Field crop: maize
Growth stage: 2
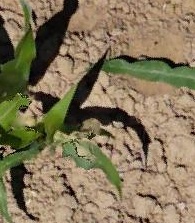
Species: maize